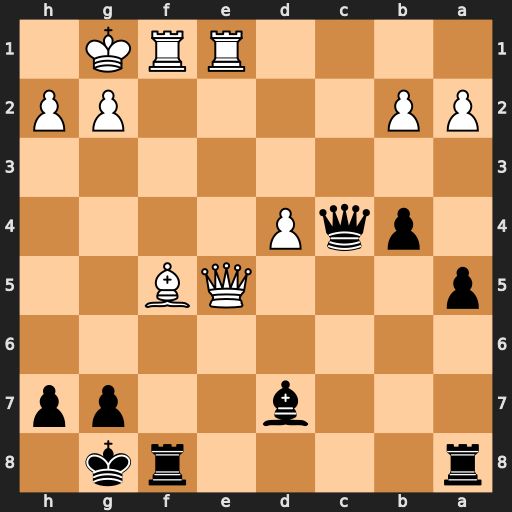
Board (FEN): r4rk1/3b2pp/8/p3QB2/1pqP4/8/PP4PP/4RRK1
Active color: b
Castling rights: -
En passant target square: -
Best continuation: Rae8 Qf4 Rxf5 Rxe8+ Kf7 Re5 Rxf4